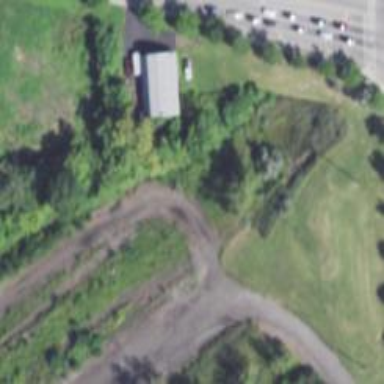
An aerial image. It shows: Abandoned railway.